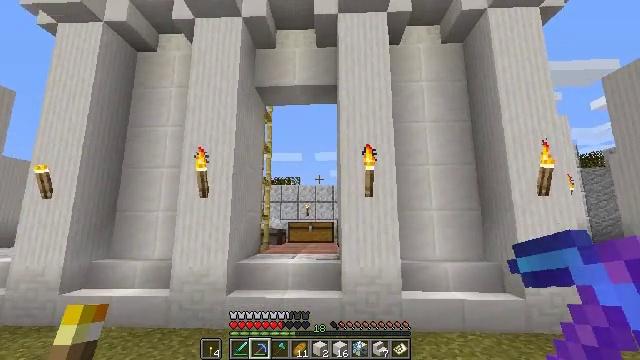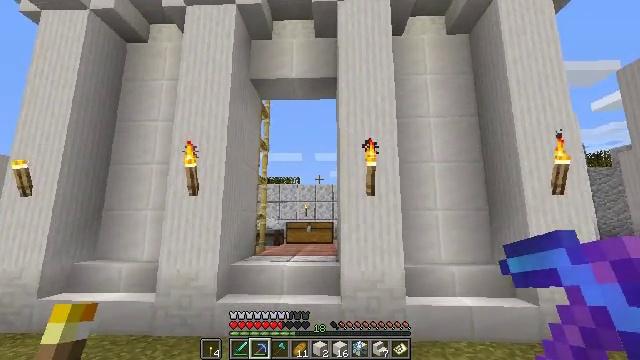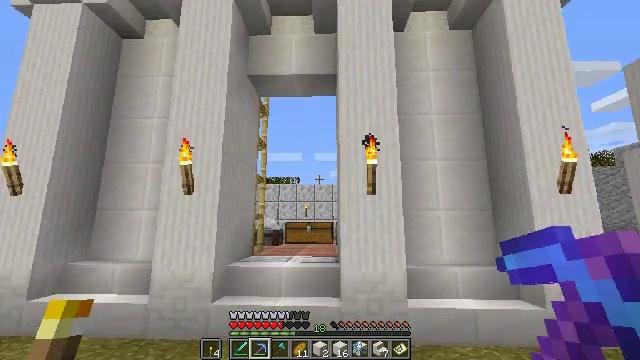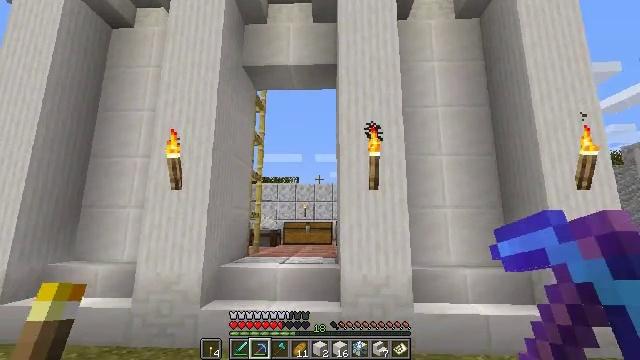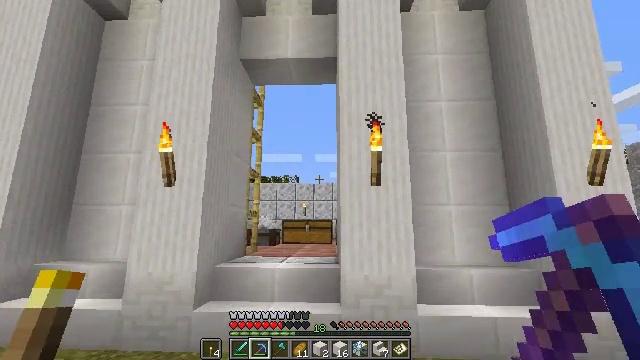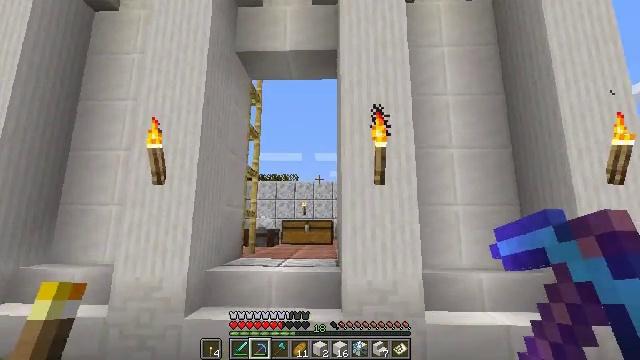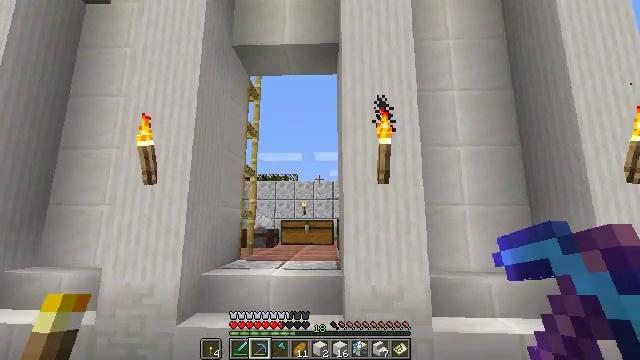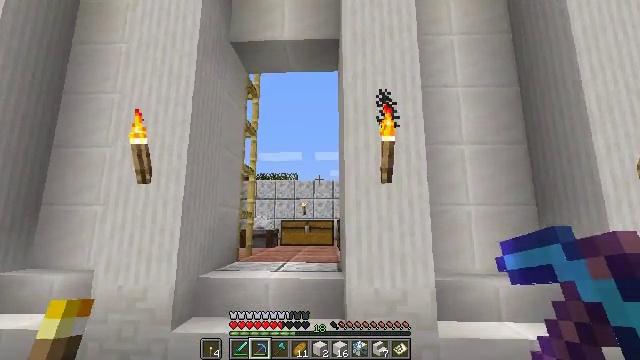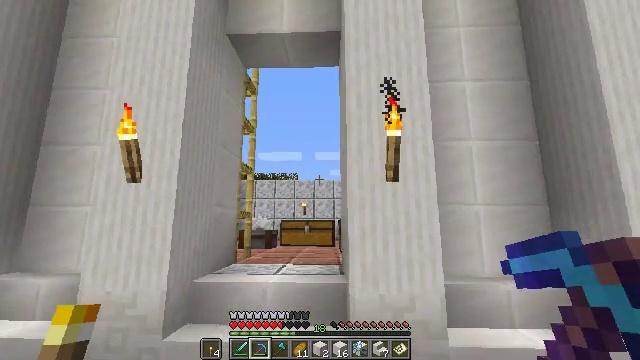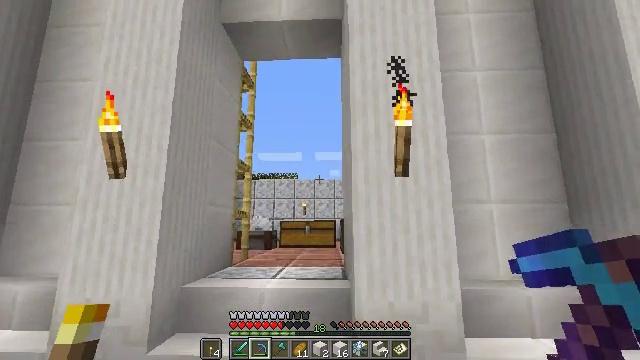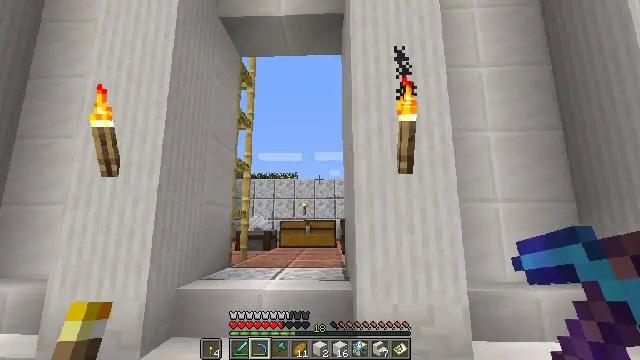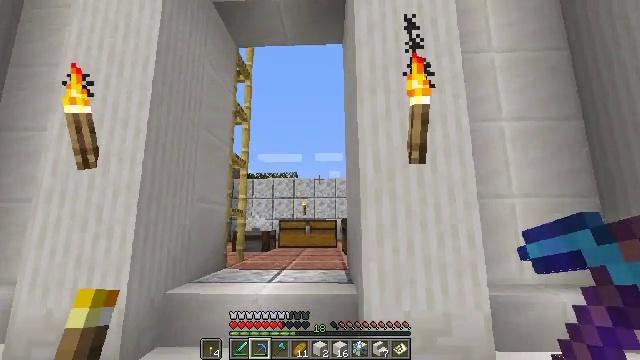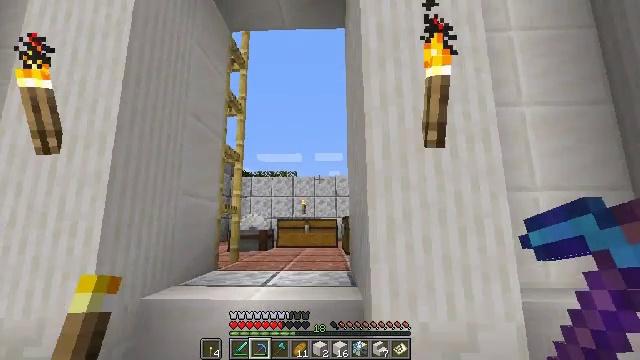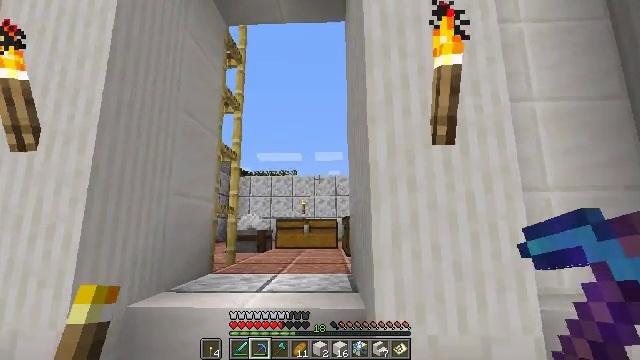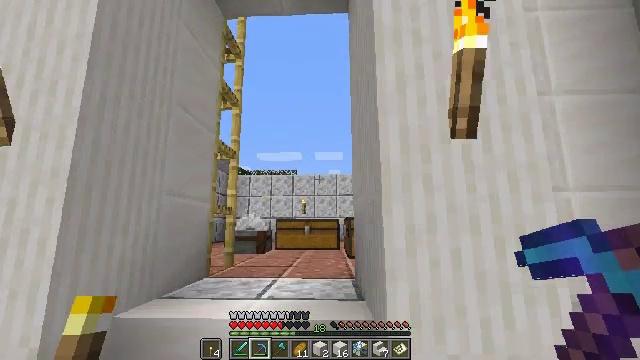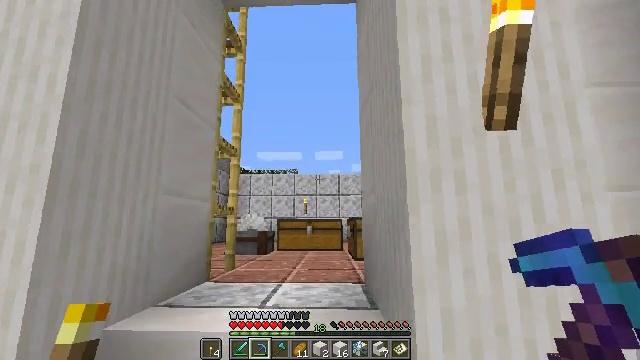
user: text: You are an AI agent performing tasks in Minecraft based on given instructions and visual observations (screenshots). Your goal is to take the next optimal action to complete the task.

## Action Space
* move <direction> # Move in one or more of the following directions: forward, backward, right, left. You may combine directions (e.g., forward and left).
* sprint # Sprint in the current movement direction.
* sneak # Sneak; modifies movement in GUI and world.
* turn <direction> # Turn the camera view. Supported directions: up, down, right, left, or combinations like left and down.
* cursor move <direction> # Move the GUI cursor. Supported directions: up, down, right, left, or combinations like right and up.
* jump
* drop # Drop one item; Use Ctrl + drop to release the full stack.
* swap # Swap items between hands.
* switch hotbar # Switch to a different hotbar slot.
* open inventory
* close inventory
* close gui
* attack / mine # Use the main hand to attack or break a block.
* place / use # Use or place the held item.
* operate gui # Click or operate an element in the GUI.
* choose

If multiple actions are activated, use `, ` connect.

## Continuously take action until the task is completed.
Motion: motion action
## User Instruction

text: Retrieve quartz blocks from buildings.
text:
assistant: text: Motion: move forward, switch to hotbar 2
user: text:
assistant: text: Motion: move forward, switch to hotbar 2
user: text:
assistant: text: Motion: move forward, switch to hotbar 2
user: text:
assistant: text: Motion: move forward
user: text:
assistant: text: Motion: move forward
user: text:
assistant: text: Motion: move forward
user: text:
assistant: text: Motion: move forward
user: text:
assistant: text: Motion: move forward
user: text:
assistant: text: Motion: move forward
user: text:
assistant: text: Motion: move forward
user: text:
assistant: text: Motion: move forward
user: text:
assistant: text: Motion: move forward
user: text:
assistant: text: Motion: move forward
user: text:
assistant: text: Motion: move forward and move left
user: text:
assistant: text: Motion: move forward and move left
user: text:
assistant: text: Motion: move forward and move left
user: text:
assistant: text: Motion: move forward and move left
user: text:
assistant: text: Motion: move forward
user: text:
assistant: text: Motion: move forward
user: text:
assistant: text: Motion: move forward
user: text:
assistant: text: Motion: move forward
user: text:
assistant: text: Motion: move forward
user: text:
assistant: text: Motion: move forward
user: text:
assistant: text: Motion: move forward
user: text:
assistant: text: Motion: move forward
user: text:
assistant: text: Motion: move forward
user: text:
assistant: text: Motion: move forward, turn left
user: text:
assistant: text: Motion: move forward, turn left and down
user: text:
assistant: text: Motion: move forward
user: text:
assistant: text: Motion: move forward, turn left and down